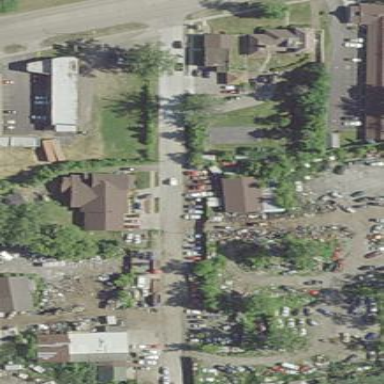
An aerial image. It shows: Industrial area designated for auto wrecking activities.